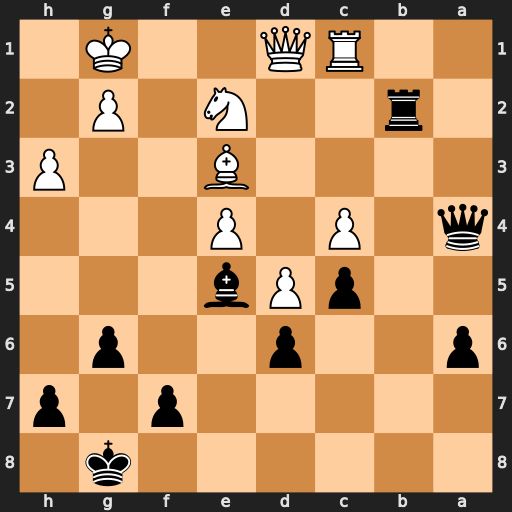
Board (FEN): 6k1/5p1p/p2p2p1/2pPb3/q1P1P3/4B2P/1r2N1P1/2RQ2K1
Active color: b
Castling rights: -
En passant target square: -
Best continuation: Qxd1+ Rxd1 Rxe2